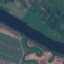
Land use / land cover: River